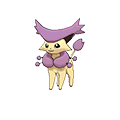
Pok\u00e9mon: delcatty